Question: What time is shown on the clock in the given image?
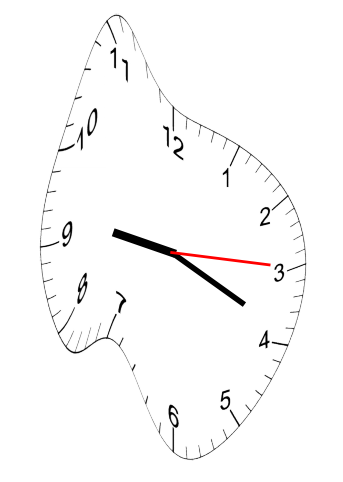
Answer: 09:19:15